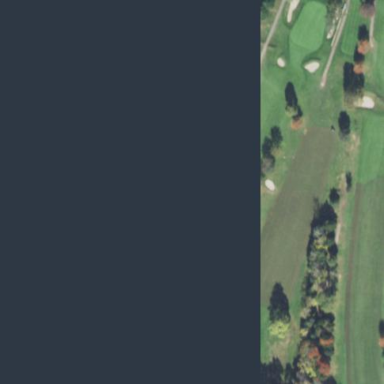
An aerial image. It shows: Golf fairway surrounded by grass.